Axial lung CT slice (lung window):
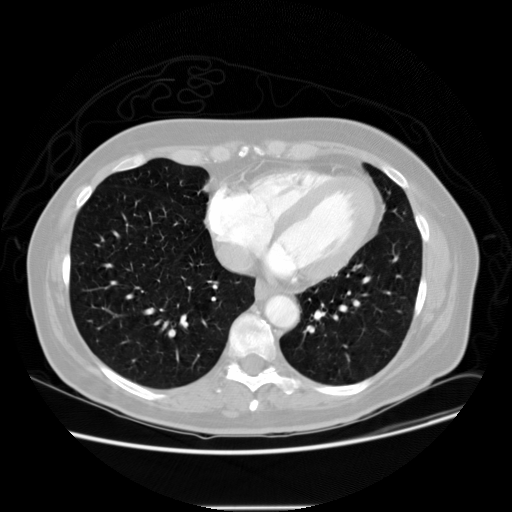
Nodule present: no